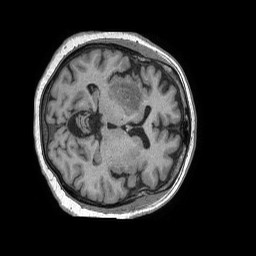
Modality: T1w
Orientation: axial
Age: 79
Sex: female
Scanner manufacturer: philips
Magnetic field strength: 1.5 T
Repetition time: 0.007814 s
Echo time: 0.003653 s